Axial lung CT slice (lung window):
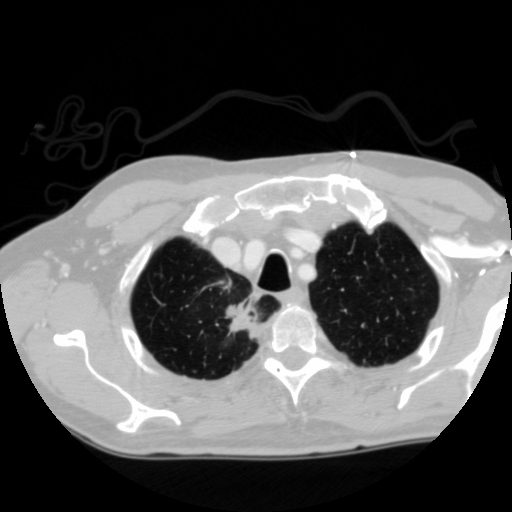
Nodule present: no